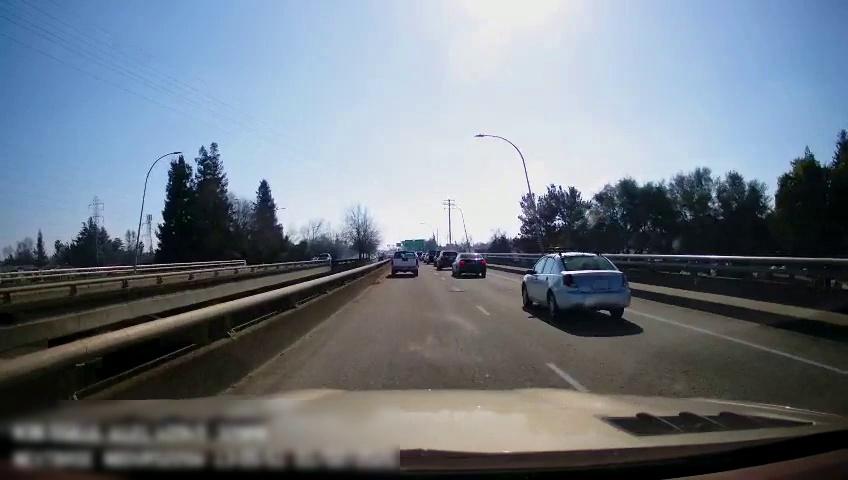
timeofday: Day
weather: Sunny
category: Drivable Space
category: Vehicles | Car
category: Vehicles | Truck
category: Vehicles | Truck
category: Vehicles | Truck
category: Vehicles | Car
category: Vehicles | Car
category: Vehicles | Car
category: Vehicles | Car
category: Lanes | Alternate Lane
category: Lanes | Alternate Lane